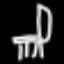
Label: chair